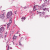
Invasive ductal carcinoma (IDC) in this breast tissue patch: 1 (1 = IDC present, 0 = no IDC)